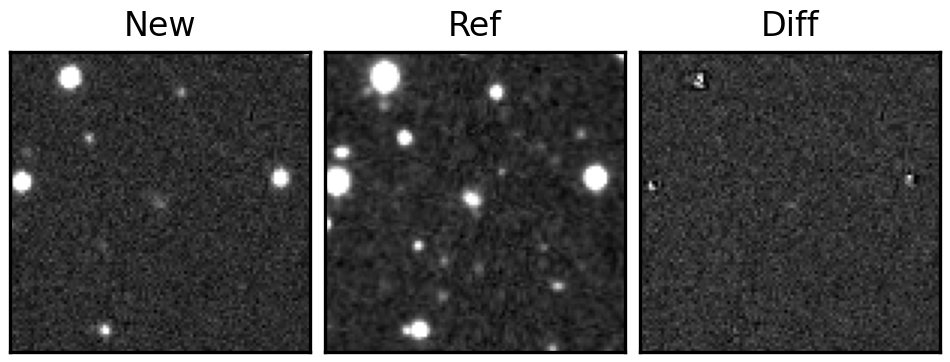
Label: real